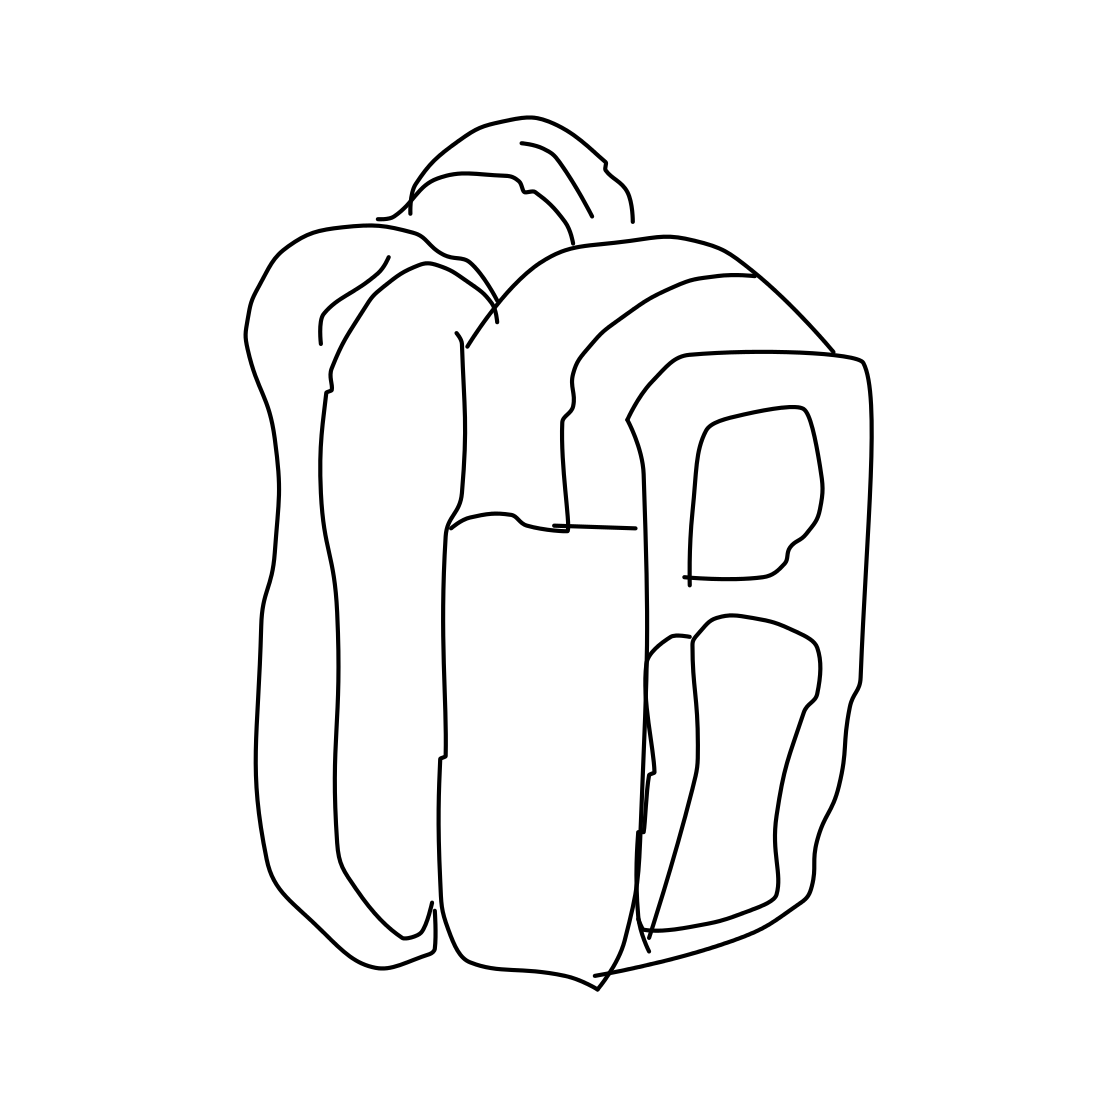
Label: backpack